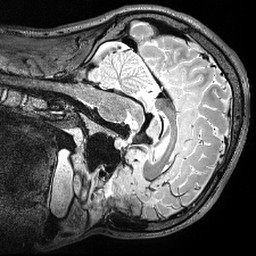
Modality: T2w
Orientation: sagittal
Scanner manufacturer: siemens
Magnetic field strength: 3 T
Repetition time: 3.2 s
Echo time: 0.566 s